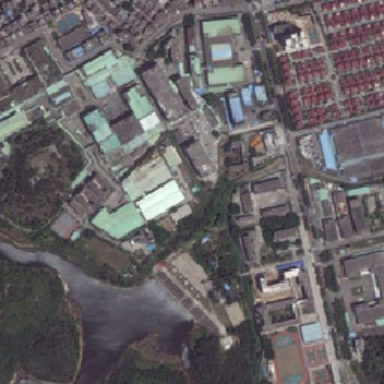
There is a thick blue lake next to the dark industrial area .